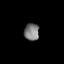
Tissue: lung
Cell type: Smooth muscle cells
Senescence score: 0.7037
Nuclear area (px): 249
Mean DAPI intensity: 125.016